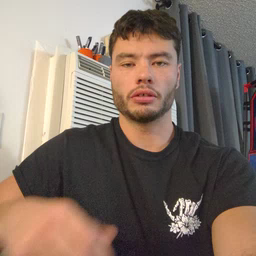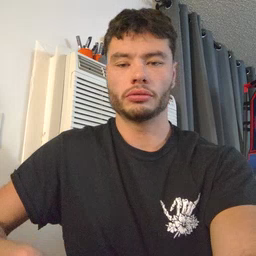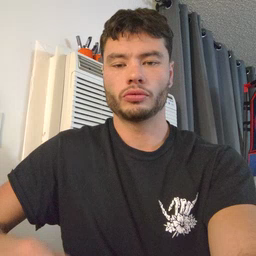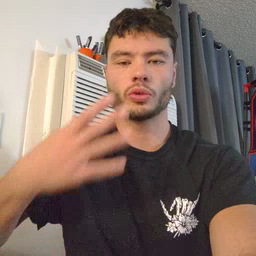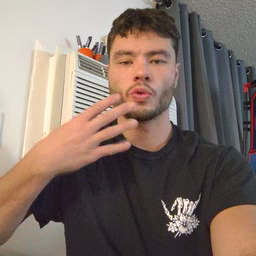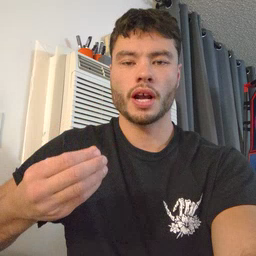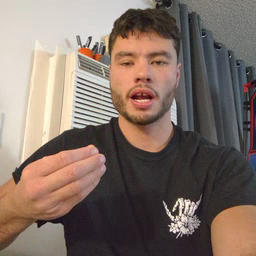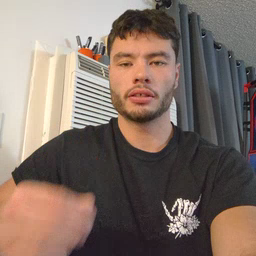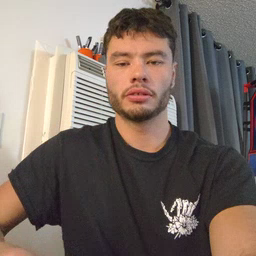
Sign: wet